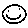
Label: smiley face